Question: In my umbraco project, i require values in the "last Edited" tab, inside C# code.

How can i get those values?
Please Help,
Thanks.
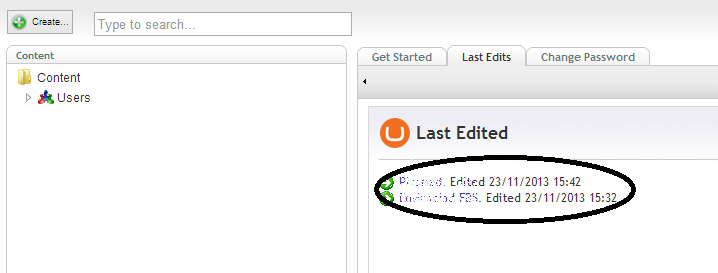
Answer: It's quite simple. Here's one way of doing it:
> // Assure the query is done to the root node, in this case I was on the root controller.var recentUpdatedNodes =
Model.Content.DescendantsOrSelf().OrderByDescending(x =>
x.UpdateDate).Take(50);'''
foreach (var node in recentUpdatedNodes)
{
@node.Name
@node.Url
@node.Id
}
'''